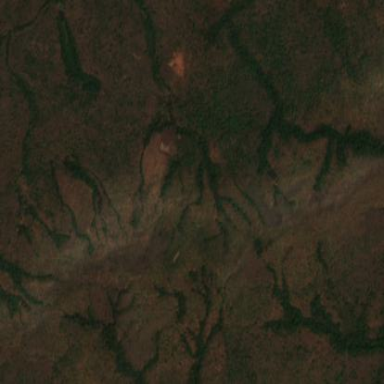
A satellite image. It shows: Forest area.